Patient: sex M, age 80
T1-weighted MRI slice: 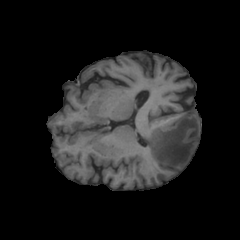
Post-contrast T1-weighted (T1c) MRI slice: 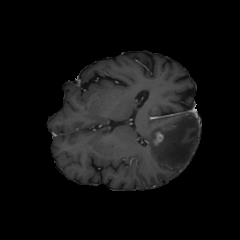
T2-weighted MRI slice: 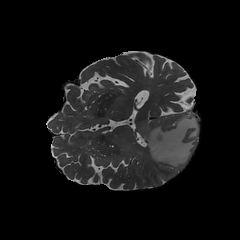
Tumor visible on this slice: yes
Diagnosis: Glioblastoma, IDH-wildtype
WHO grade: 4